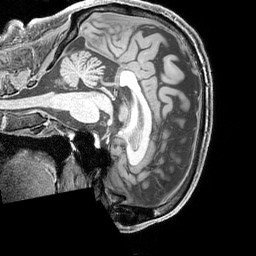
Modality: T1w
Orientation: sagittal
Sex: male
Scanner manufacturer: siemens
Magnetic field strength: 3 T
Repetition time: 2.3 s
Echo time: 0.00226 s